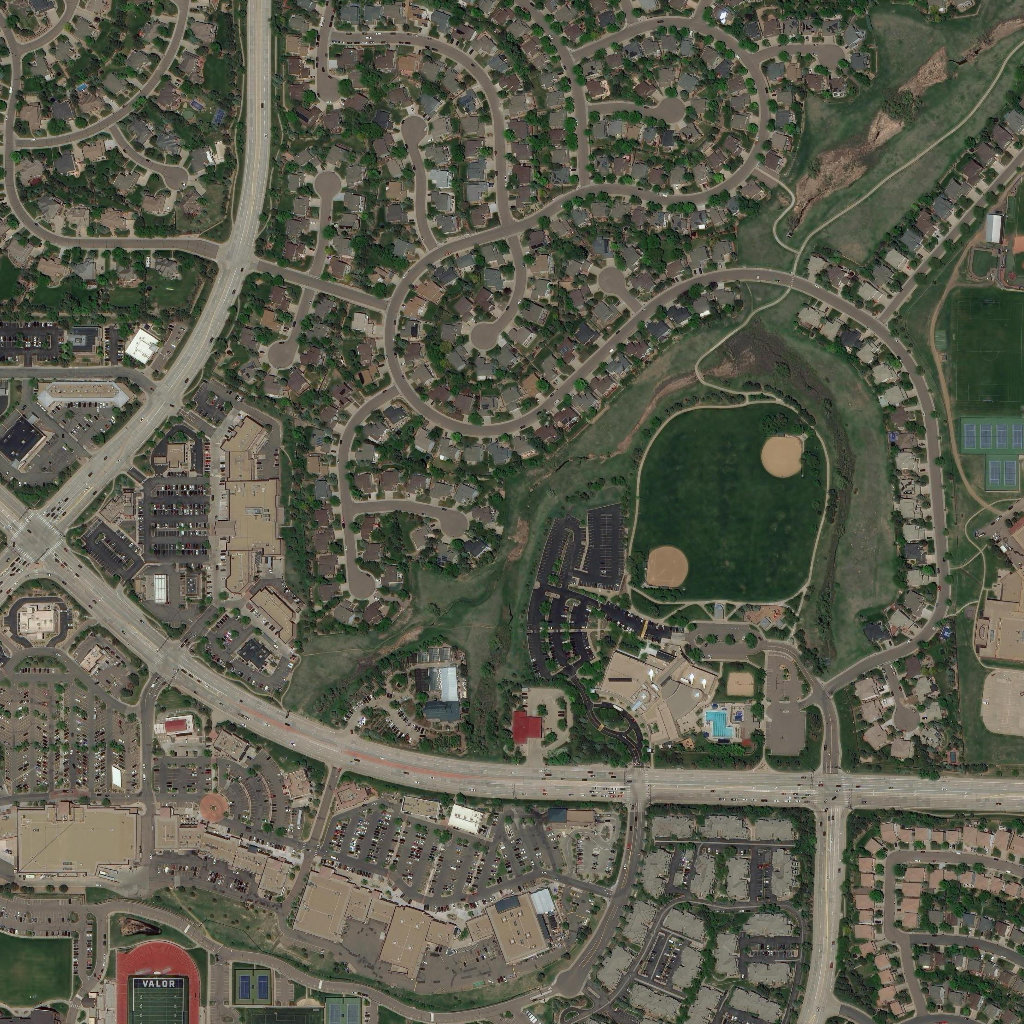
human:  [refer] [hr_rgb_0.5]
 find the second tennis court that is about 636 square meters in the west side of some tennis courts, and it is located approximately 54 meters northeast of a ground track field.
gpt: <box>[[24, 94, 26, 98, 0]]</box>